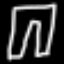
Label: pants